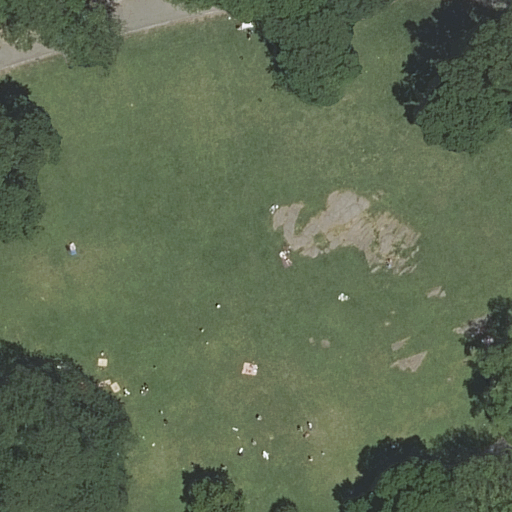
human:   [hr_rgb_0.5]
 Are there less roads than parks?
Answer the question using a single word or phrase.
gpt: no

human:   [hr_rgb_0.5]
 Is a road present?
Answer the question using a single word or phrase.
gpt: yes

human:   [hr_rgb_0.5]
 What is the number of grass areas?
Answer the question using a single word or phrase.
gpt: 1

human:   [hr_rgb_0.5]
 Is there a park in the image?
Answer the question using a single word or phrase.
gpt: yes

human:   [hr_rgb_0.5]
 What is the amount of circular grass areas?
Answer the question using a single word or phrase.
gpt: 0

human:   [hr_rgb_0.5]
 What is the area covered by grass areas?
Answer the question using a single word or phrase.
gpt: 2340m2

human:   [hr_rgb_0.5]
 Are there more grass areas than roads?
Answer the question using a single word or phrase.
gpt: no

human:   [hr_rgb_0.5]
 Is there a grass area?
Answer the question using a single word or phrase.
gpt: yes

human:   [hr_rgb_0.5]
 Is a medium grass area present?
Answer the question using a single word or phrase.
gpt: no

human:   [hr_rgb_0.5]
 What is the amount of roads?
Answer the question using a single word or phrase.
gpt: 3

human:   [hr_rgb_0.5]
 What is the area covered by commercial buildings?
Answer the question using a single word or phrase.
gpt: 0m2

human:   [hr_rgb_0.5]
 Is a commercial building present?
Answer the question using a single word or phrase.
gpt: no

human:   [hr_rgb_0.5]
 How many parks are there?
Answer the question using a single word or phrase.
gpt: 1

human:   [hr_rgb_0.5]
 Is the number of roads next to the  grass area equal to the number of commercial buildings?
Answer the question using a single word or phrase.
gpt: no

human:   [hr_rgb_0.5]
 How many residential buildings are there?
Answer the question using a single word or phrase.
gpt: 0

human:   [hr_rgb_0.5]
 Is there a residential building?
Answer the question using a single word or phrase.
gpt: no

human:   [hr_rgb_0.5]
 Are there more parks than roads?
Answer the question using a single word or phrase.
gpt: no

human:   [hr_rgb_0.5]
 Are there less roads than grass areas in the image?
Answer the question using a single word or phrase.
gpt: no

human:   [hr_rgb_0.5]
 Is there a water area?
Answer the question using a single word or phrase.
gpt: no

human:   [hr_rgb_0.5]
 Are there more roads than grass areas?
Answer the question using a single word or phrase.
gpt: yes

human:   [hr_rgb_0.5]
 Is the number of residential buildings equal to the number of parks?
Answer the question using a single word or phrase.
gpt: no

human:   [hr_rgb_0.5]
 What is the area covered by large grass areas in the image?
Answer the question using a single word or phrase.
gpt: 2340m2

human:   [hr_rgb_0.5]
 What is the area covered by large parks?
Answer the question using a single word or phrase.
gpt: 10633m2

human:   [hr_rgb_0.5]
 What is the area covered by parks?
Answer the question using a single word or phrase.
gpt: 10633m2

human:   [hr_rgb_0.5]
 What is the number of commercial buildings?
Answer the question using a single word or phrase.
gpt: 0

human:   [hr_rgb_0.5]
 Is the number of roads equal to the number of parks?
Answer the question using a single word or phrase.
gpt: no

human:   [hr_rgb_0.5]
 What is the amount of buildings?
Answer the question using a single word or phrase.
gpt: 0

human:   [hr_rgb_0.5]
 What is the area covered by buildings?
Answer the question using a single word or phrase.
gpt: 0m2

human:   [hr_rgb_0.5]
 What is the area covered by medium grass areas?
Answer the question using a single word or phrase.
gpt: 0m2

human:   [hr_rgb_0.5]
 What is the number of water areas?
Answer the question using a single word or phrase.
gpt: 0

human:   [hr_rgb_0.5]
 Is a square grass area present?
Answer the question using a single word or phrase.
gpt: no

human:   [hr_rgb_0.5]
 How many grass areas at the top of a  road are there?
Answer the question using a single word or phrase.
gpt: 0

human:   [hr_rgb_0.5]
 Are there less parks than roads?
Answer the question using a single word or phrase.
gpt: yes

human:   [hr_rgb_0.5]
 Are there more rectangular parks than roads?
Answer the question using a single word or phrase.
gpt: no

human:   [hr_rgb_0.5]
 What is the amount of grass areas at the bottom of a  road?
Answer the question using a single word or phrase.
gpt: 0

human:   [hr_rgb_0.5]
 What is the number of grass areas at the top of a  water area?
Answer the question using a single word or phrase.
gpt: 0

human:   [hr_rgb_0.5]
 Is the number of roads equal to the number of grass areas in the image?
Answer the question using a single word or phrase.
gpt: no

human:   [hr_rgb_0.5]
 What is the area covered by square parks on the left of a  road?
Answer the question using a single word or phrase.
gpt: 0m2

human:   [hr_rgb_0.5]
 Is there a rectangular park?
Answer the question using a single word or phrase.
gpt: yes

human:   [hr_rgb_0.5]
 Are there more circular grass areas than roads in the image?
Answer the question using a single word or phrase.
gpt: no

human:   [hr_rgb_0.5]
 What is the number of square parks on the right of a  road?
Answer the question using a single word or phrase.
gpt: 0

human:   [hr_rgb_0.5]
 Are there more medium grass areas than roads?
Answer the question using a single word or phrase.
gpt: no

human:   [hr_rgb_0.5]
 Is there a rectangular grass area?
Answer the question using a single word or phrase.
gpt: no

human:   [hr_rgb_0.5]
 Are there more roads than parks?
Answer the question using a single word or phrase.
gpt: yes

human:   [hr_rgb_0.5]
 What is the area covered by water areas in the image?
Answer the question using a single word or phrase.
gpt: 0m2

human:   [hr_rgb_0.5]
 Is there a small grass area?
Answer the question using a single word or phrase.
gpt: no

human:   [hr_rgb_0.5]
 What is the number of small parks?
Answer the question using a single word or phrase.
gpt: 0

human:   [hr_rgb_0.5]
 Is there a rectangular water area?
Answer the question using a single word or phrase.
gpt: no

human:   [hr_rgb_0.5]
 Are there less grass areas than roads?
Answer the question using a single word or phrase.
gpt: yes

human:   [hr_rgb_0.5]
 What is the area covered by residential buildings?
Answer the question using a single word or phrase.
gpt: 0m2

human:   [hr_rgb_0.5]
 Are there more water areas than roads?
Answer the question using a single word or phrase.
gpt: no

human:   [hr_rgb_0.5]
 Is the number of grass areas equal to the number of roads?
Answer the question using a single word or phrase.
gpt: no

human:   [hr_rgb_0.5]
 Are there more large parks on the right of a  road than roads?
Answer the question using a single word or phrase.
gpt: no

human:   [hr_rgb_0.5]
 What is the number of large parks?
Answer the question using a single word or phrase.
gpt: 1

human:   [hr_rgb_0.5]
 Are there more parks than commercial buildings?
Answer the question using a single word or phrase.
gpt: yes

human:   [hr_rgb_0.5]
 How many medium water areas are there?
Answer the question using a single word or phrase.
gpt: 0

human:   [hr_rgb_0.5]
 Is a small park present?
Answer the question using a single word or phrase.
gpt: no

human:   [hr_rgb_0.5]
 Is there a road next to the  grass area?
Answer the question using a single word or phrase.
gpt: yes

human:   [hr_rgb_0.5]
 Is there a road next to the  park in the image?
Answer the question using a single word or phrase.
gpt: yes

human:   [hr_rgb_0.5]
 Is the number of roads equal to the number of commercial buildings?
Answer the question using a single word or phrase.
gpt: no

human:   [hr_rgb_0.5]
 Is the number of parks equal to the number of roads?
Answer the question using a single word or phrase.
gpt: no

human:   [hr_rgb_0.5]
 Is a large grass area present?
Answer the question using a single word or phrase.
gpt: yes

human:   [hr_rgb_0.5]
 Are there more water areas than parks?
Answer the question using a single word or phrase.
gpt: no

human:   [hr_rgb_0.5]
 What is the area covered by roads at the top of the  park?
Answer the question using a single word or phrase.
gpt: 0m2